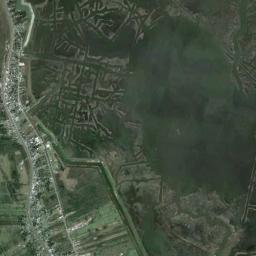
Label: wetland